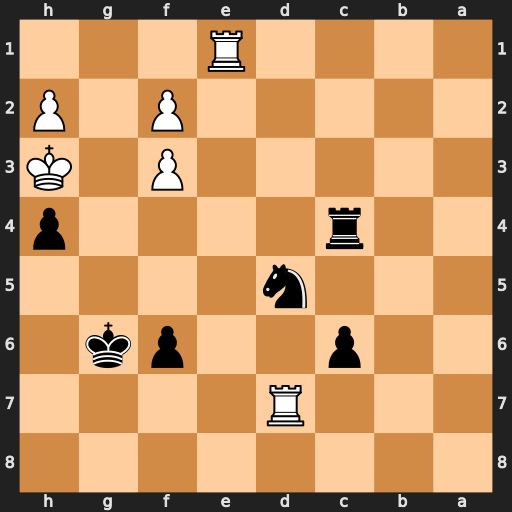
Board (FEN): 8/3R4/2p2pk1/3n4/2r4p/5P1K/5P1P/4R3
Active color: b
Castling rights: -
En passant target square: -
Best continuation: Nf4+ Kxh4 Ng2+ Kg3 Nxe1